На рисунках а и б изображены курс корабля и границы области возбуждаемого им волнения на двух участках пути. Известно, что на первом участке течения нет. Направление течения на втором участке показано синей стрелкой.
Определите скорость течения, если скорость корабля относительно Земли одинакова на обоих участках и ее модуль равен $18~км/ч$.
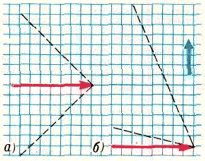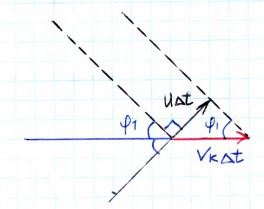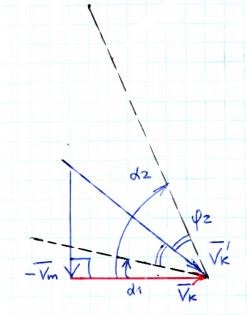
Решение: Обозначим скорость корабля $v_{к}$, скорость течения $v_{т}$, скорость распространения волнового фронта — $u$. $1)$ В случае, когда нет течения, за время $\Delta t$ корабль проплывает расстояние $v_{к}\Delta t$, а фронт смещается на расстояние $$u\Delta t=v_{к}\Delta t \cdot \sin \varphi_{1}.$$Поэтому $\sin\varphi_{1}=\frac{u}{v_{к}}$.  Из рисунка находим $\varphi_{1}=45^{\circ}$, $\sin \varphi_{1}=\frac{1}{\sqrt{2}}=\frac{u}{v_{к}}$. $2)$ В случае, когда есть течение, перейдем в систему отсчета (СО) течения, так что вода теперь покоится. Новая скорость корабля в СО течения равна $$v_{к}^{'}=\sqrt{v_{к}^{2}+v_{т}^{2}}.$$Она направлена по биссектрисе угла между двумя фронтами. Как и в случае $1)$, $\sin\varphi_{2}=\frac{u}{v_{к}^{'}}$.  $$\left. \begin{array}{ccc} \alpha_{1}=\operatorname{arctg}\frac{2}{9}\approx 12.5^{\circ} \\ \alpha_{2}=\operatorname{arctg}\frac{14}{6}\approx 66.8^{\circ} \\ \end{array}\right\} \text{ищется по клеточкам}$$$\varphi_{2}=\frac{\alpha_{2}-\alpha_{1}}{2}=27.15^{\circ}\approx27.2^{\circ}\Rightarrow \sin\alpha_{2}=0.46$.$$\left. \begin{array}{ccc} \frac{u}{v_{к}}=\sin\varphi_{1}\Rightarrow u=v_{к}\sin\varphi_{1} \\ \frac{u}{v_{к}^{'}}=\sin\varphi_{2}\Rightarrow u=v_{к}^{'}\sin\varphi_{2} \\ \end{array}\right\} \Rightarrow v_{к}\sin\varphi_{1}=v_{к}^{'}\sin\varphi_{2}.$$$$\frac{v_{к}^{2}\sin^{2}\varphi_{1}}{\sin^{2}\varphi_{2}}=v_{к}^{2}+u^{2} \Rightarrow u=v_{к}\sqrt{\frac{\sin^{2}\varphi_{1}}{\sin^{2}\varphi_{2}}-1}.$$По условию задачи $v_{к}=18~м/с$. Поэтому $u=21~км/ч$.
Ответ: $$u=21~км/ч.$$
Темы:
T, Механика, Кинематика, Всероссийские, Относительное движение